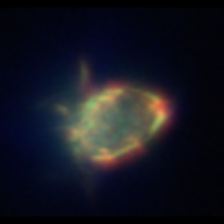
Taxon: Ciliates
Group: Other